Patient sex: F
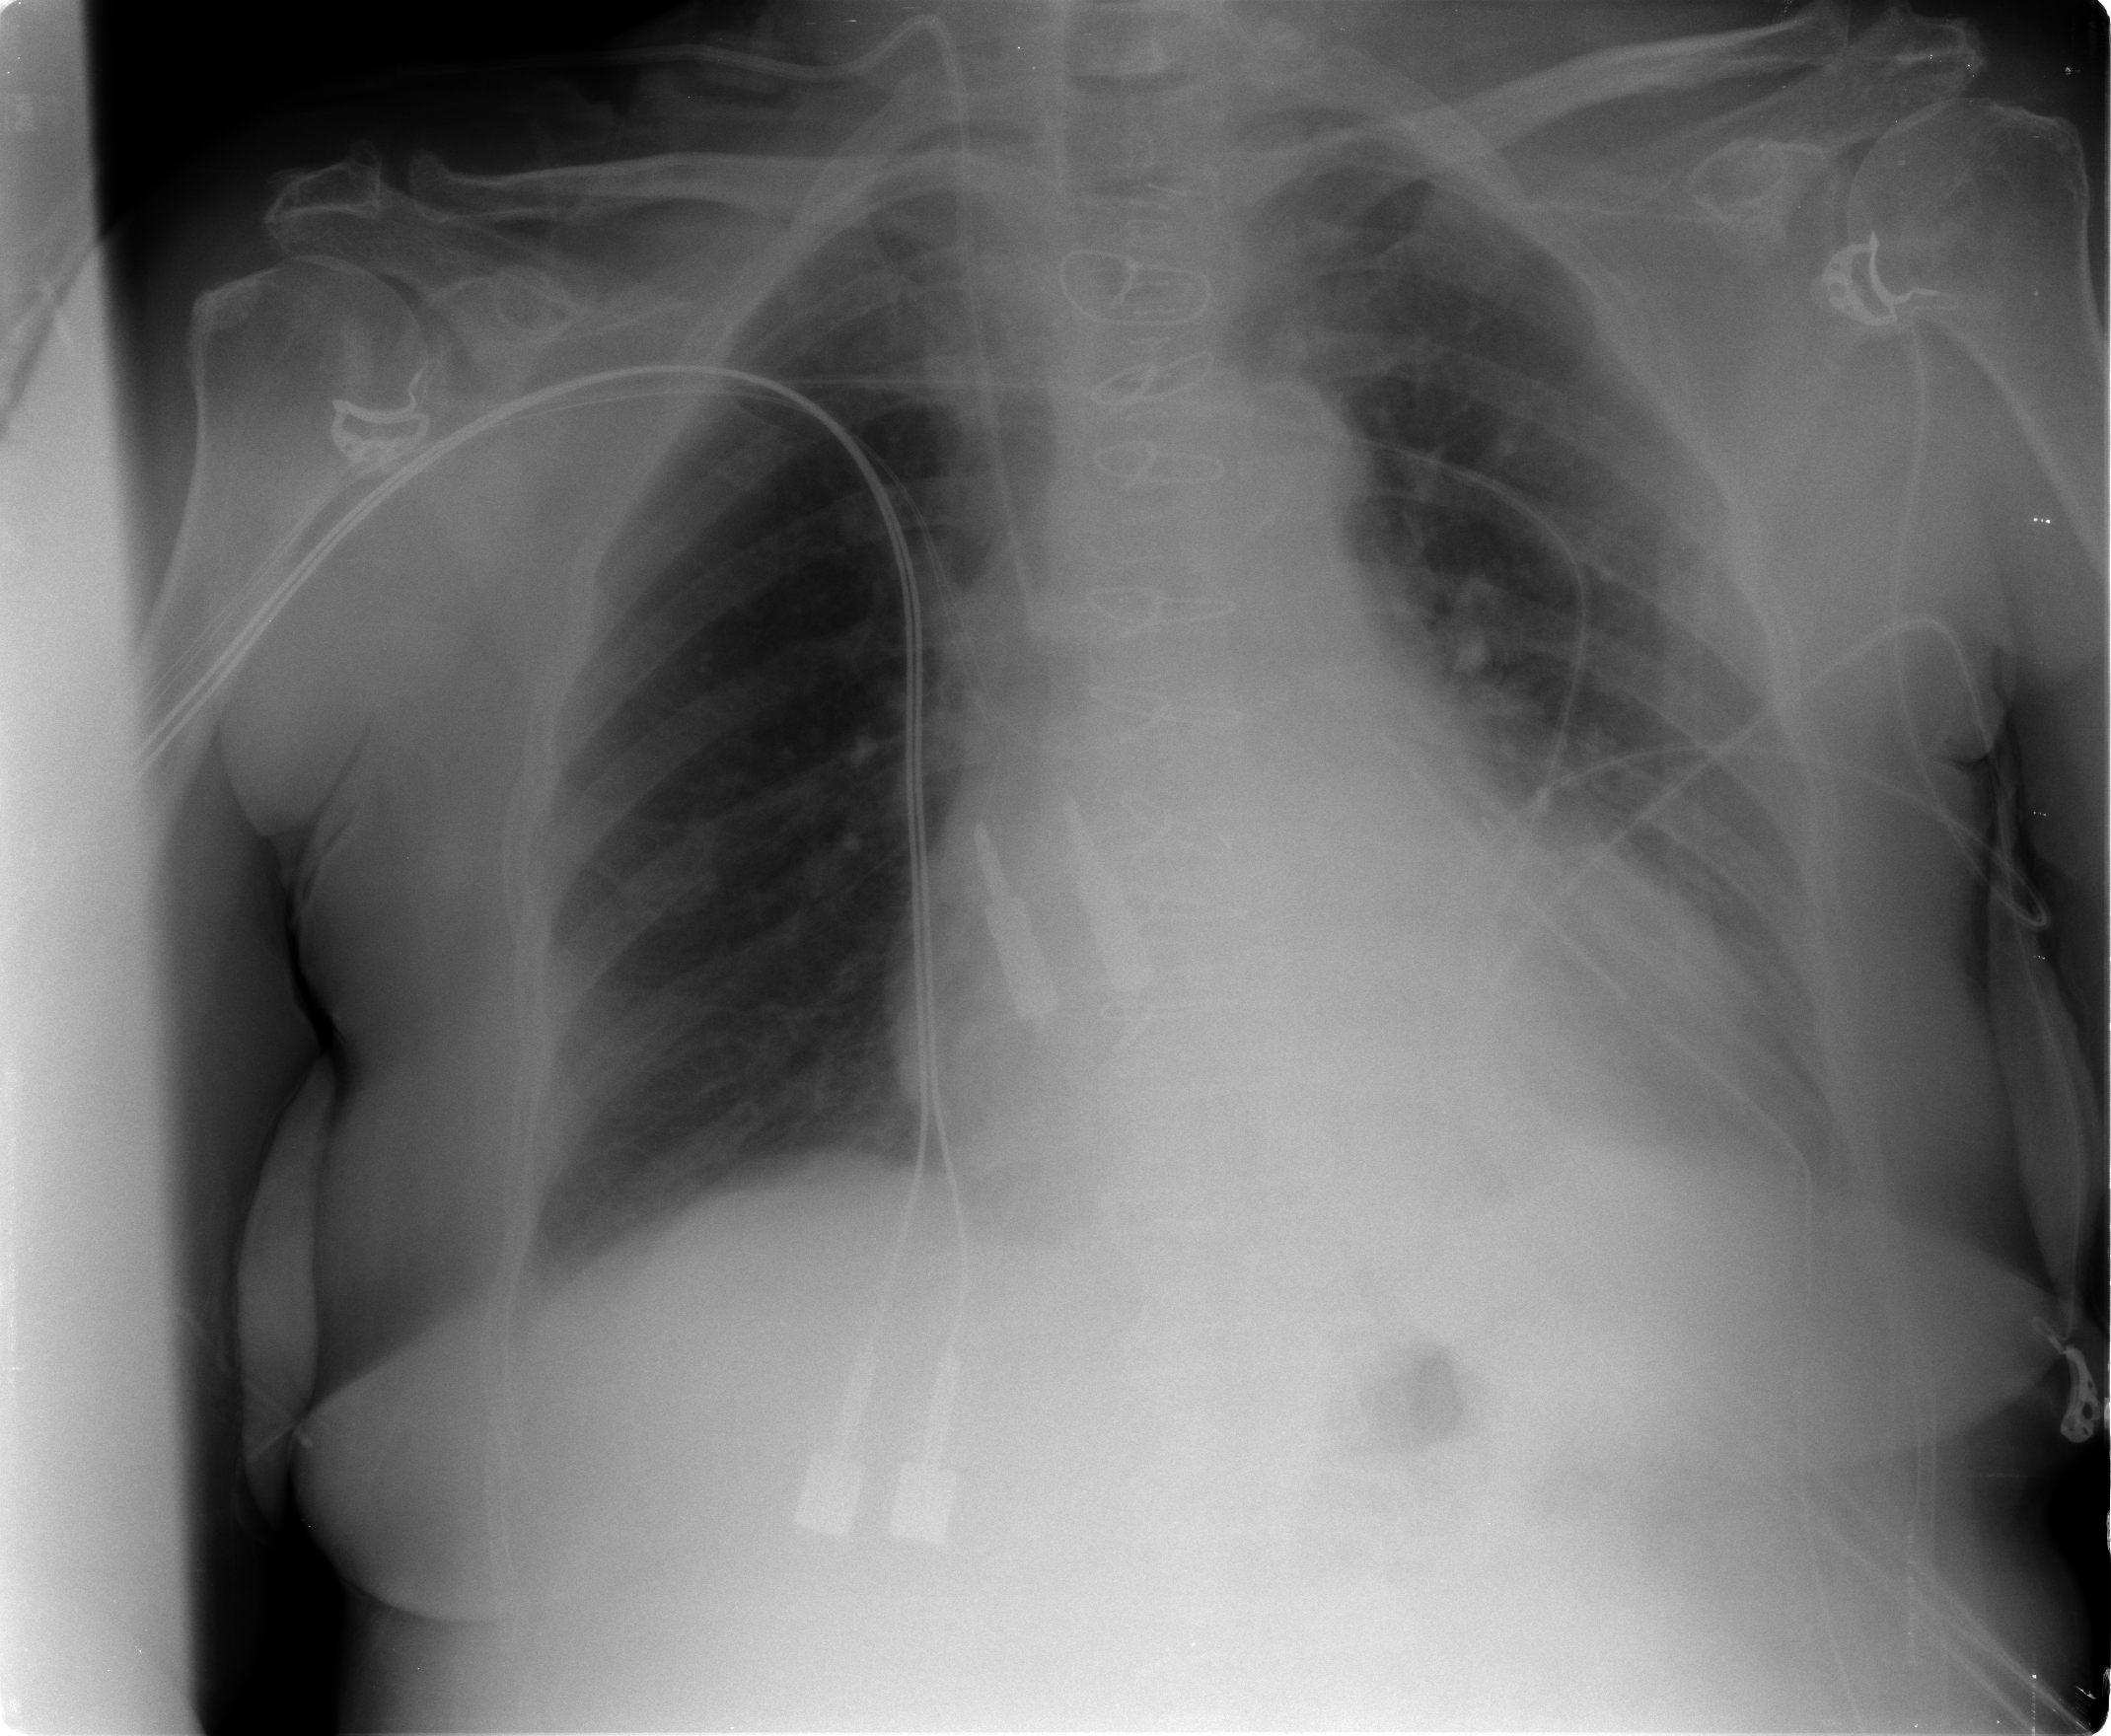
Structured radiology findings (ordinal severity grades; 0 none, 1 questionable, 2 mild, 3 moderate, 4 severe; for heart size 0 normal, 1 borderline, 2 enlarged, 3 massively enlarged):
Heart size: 2
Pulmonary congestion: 2
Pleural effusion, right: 1
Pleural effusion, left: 2
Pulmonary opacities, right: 0
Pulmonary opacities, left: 1
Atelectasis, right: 1
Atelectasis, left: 2